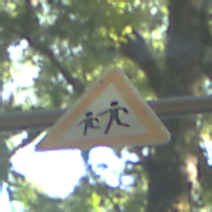
Verkehrszeichen: KinderRechts
Umgebung: Outdoor, Nature
Tageszeit: Midday
Wetter: Clear
Licht: Natural
Jahreszeit: NotSpecified
Kontrast: LowContrast